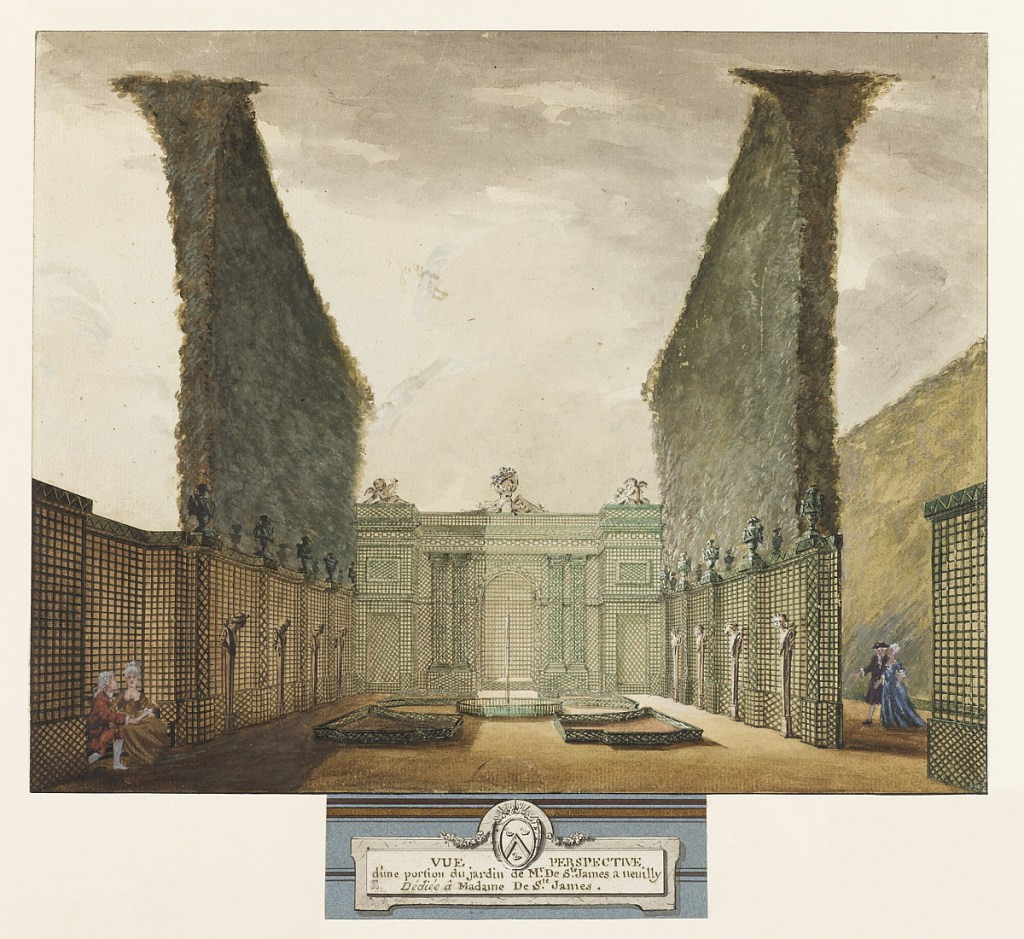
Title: Garden of Monsieur de Ste. James at Neuilly, France
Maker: François-Joseph Bélanger, French, 1744–1818
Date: ca. 1785
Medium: Pen and black ink, brush and watercolor and gouache, ruled black border in pen and ink on white laid paper.
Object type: Drawing
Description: View of an enclosed green garden with high clipped hedges at either side above trellis walls before which stand herms in shallow niches.  A small fountain stands at center and an architectural facade composed of trellis work surmounted by groups of putti is behind. Figure groups at left and right.